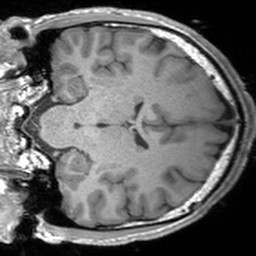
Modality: T1w
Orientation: coronal
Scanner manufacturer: siemens
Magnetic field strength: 3 T
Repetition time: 1.54 s
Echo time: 0.00234 s